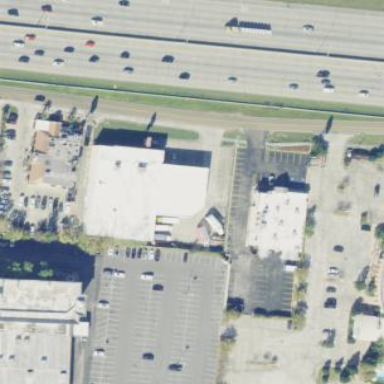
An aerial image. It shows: Building.